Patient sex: M
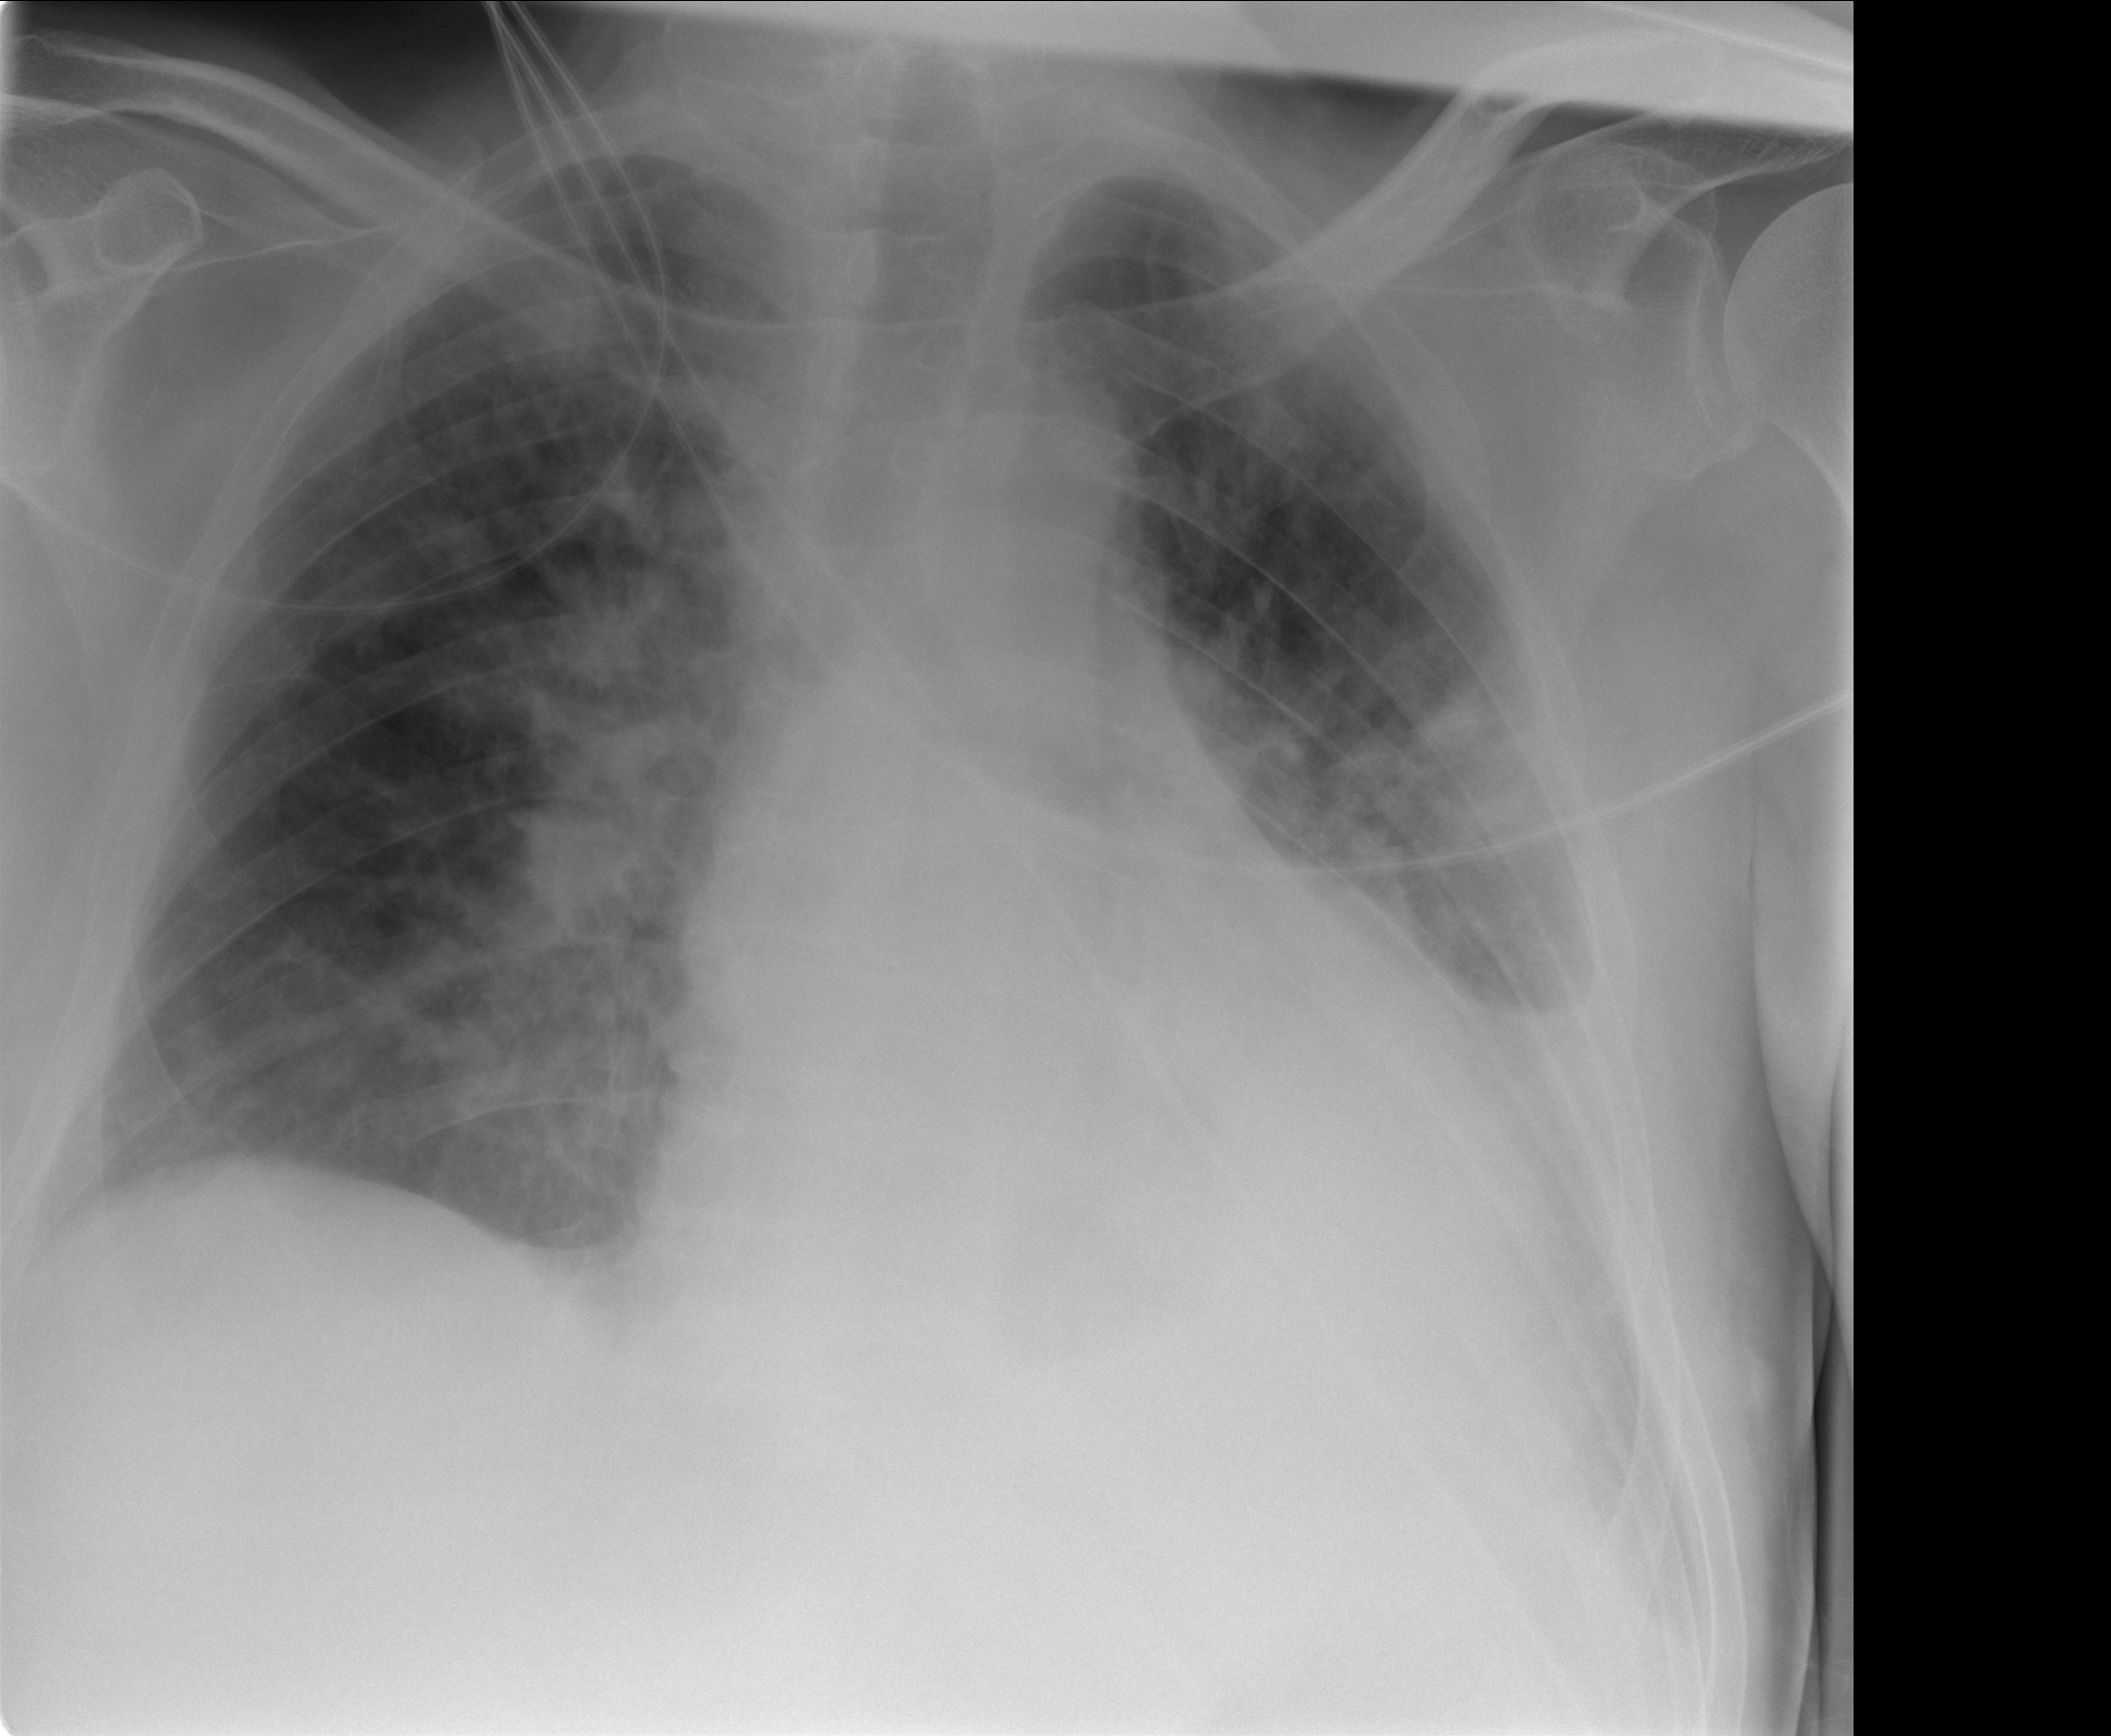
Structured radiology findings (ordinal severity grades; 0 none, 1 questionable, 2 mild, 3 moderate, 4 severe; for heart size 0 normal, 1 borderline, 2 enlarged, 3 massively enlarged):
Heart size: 2
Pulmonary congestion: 0
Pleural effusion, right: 0
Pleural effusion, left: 2
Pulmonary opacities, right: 3
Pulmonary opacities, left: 3
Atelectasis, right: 0
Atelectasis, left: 2